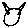
Label: cat